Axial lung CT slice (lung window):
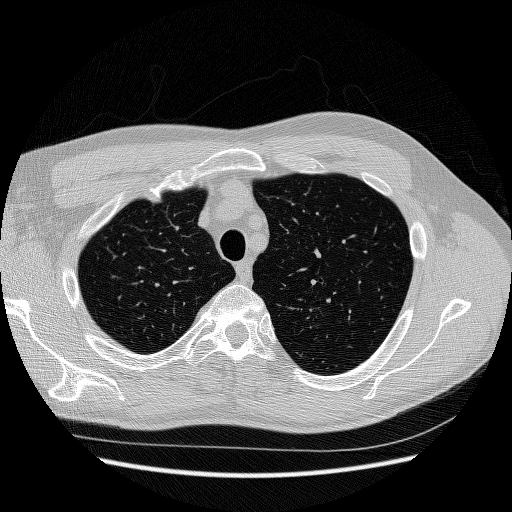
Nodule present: no